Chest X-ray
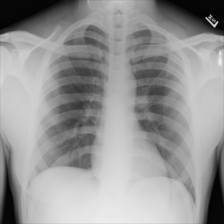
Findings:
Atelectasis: negative
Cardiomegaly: negative
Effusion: negative
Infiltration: negative
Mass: negative
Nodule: negative
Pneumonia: negative
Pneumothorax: negative
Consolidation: negative
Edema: negative
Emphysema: negative
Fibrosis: negative
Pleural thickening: negative
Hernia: negative